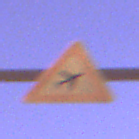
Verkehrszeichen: FlugbetriebLinks
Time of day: Night
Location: Outdoor (Urban)
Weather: Clear
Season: NotSpecified
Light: Artificial